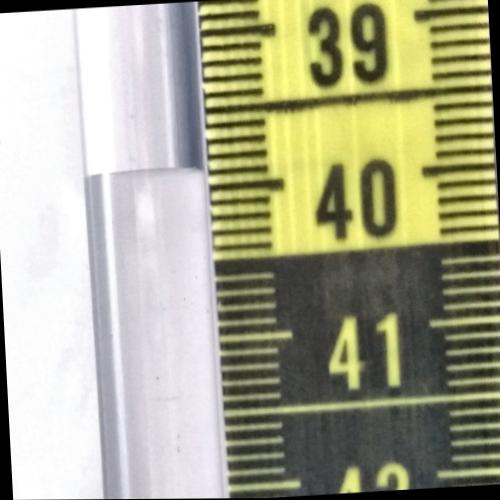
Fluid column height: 39.9 cm